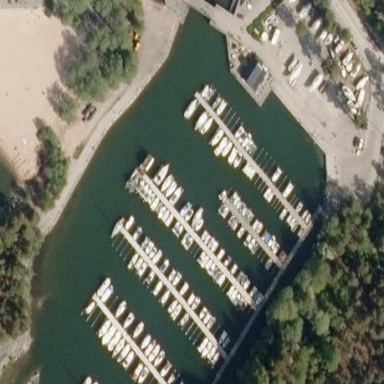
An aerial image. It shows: Marina on leisure land.